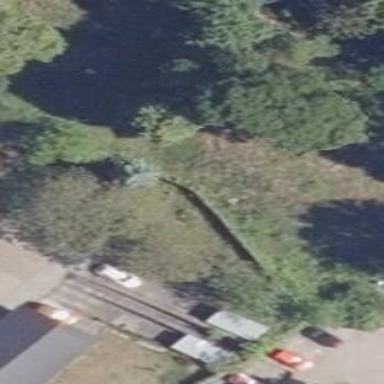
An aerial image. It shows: Garden that is leisure land.